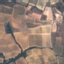
Land use / land cover class: PermanentCrop